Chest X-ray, PA view. Patient: 42 years old, sex F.
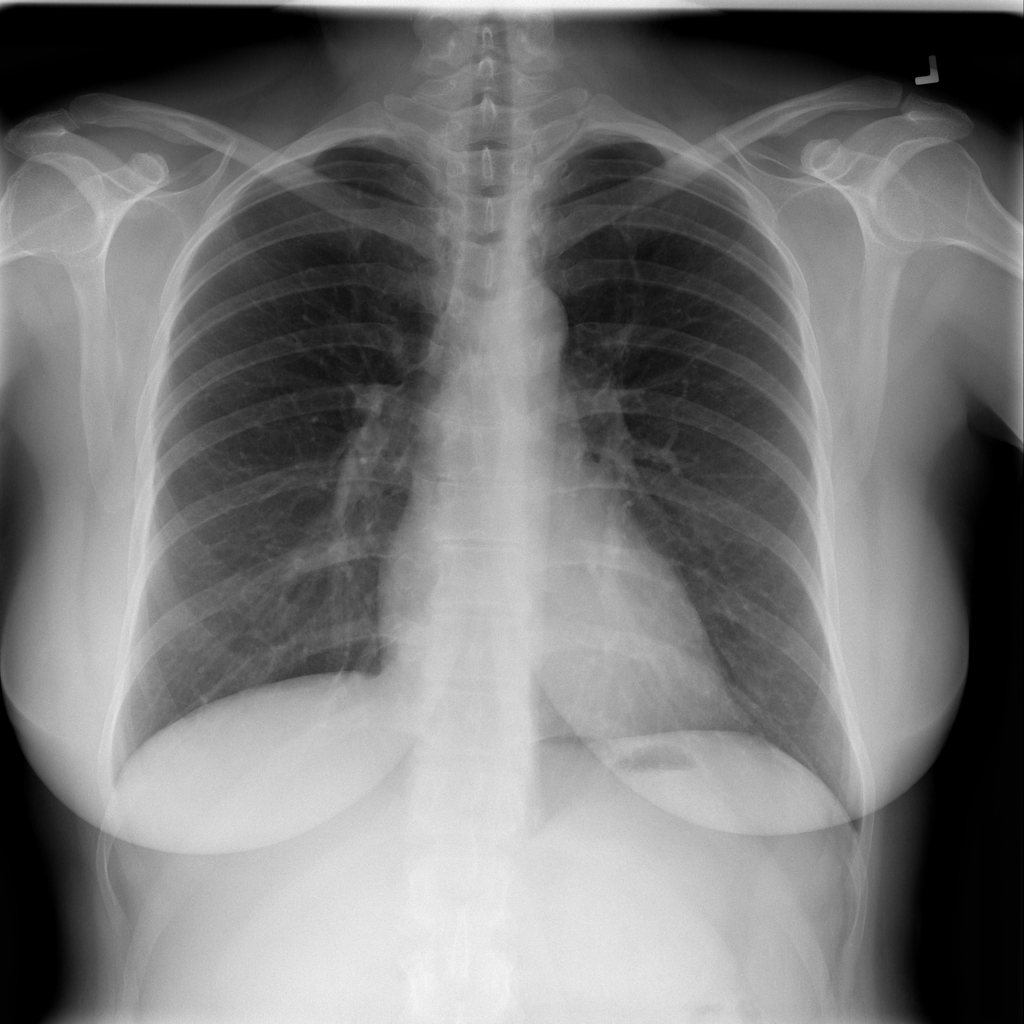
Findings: No Finding